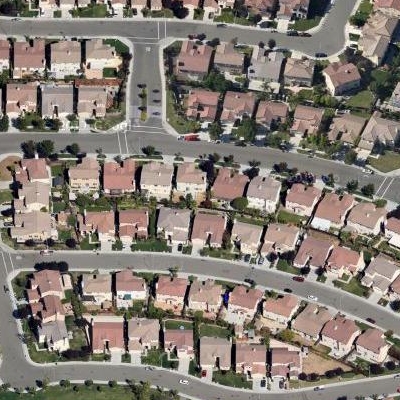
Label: fResident